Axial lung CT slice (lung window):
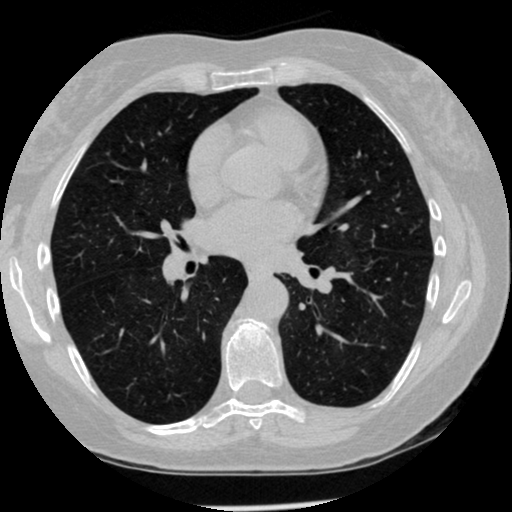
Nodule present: no